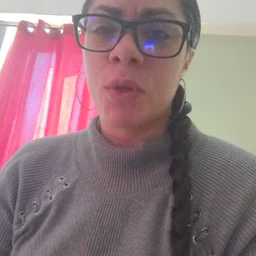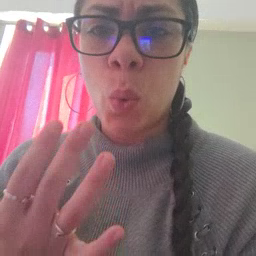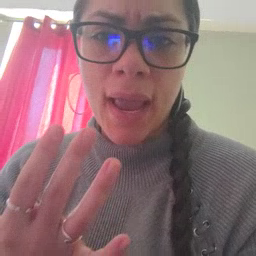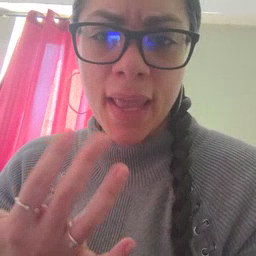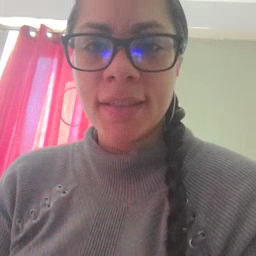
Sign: wait